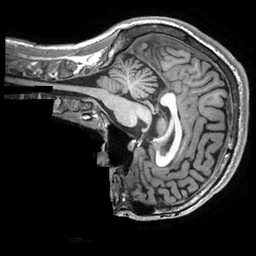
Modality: T1w
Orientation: sagittal
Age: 31
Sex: male
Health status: healthy
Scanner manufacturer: ge